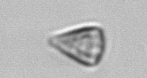
Label: Licmophora